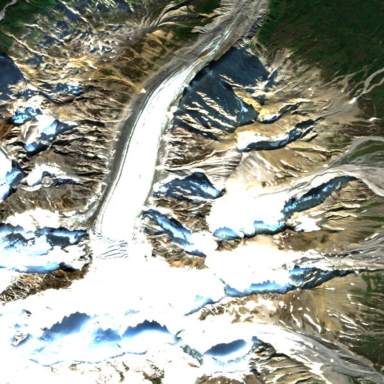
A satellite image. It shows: Stunning view of glacier.